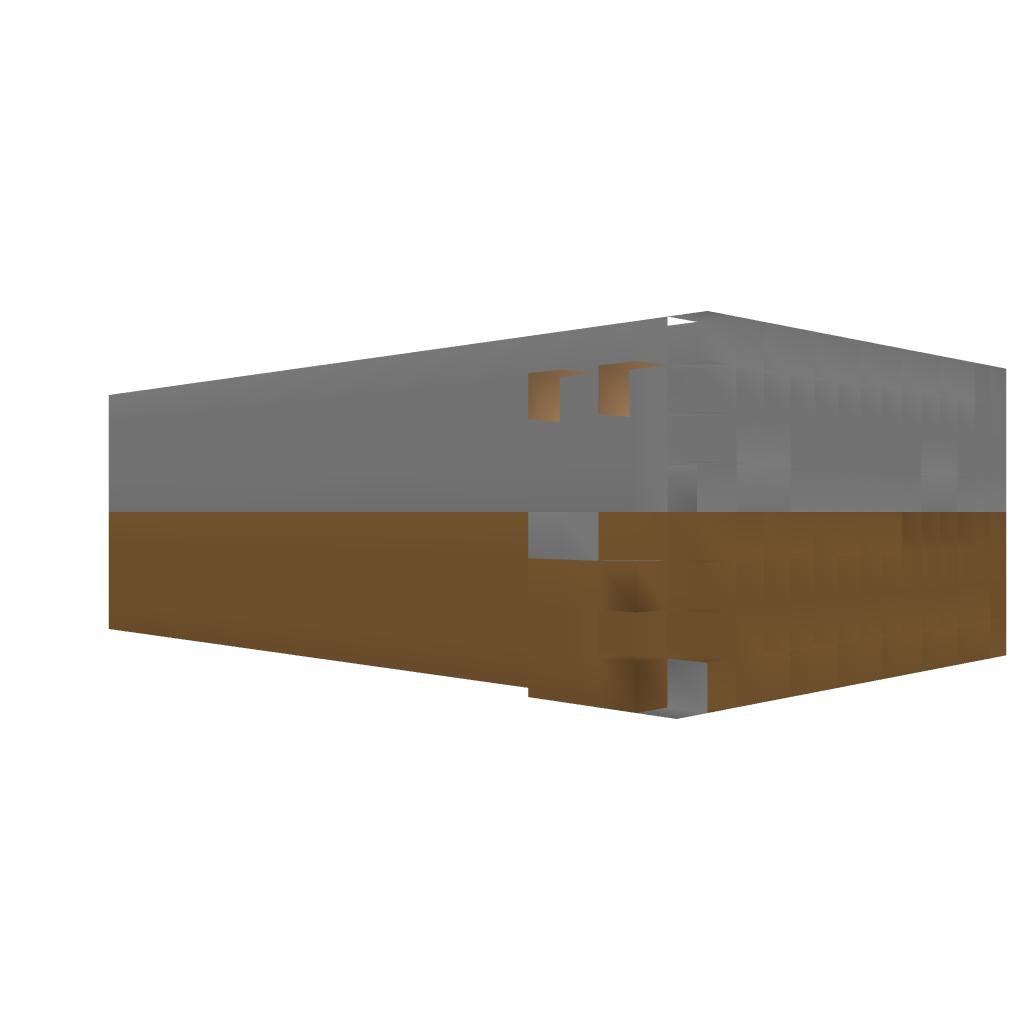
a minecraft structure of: nothing trash a lot of earth